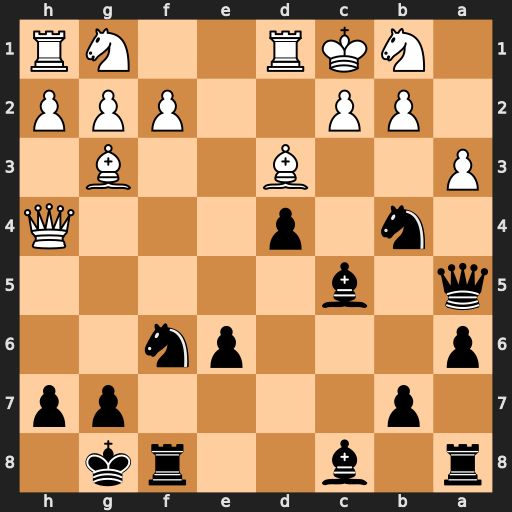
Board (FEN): r1b2rk1/1p4pp/p3pn2/q1b5/1n1p3Q/P2B2B1/1PP2PPP/1NKR2NR
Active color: b
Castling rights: -
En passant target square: -
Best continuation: Na2#